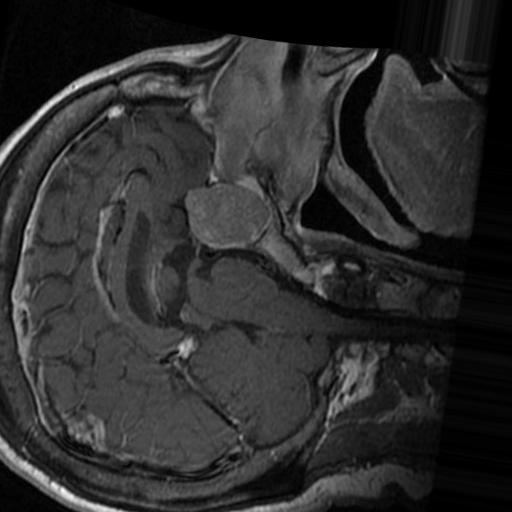
Label: brain_tumor